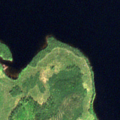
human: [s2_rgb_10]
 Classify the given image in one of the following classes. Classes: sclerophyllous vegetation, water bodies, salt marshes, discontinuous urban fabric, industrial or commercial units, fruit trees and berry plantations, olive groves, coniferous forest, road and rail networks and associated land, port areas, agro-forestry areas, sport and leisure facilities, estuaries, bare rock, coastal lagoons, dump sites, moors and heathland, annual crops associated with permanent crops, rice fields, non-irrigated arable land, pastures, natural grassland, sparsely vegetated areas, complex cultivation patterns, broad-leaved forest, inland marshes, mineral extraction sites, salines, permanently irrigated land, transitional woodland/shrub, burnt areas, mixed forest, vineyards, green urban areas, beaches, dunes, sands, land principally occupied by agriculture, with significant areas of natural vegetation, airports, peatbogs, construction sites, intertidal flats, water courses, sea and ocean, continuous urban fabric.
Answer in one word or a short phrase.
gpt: coniferous forest, mixed forest, water bodies